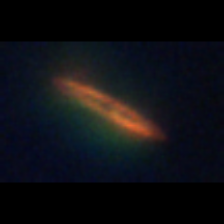
Taxon: Pennate
Group: Diatoms